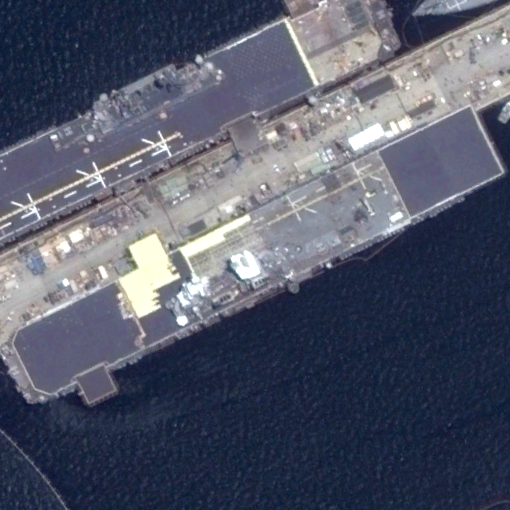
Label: assault